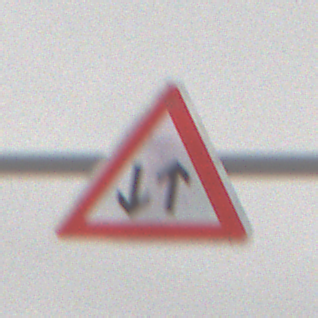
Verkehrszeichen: Gegenverkehr
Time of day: MorningAfternoon
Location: Outdoor (Nature)
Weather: Overcast
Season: Winter
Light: Natural